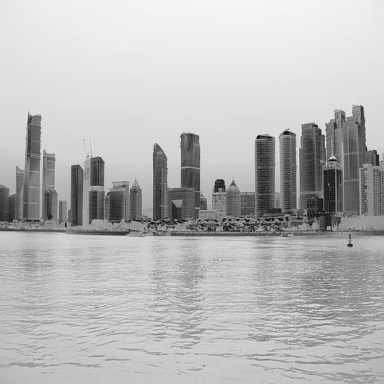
There is a canoe in the infrared image.